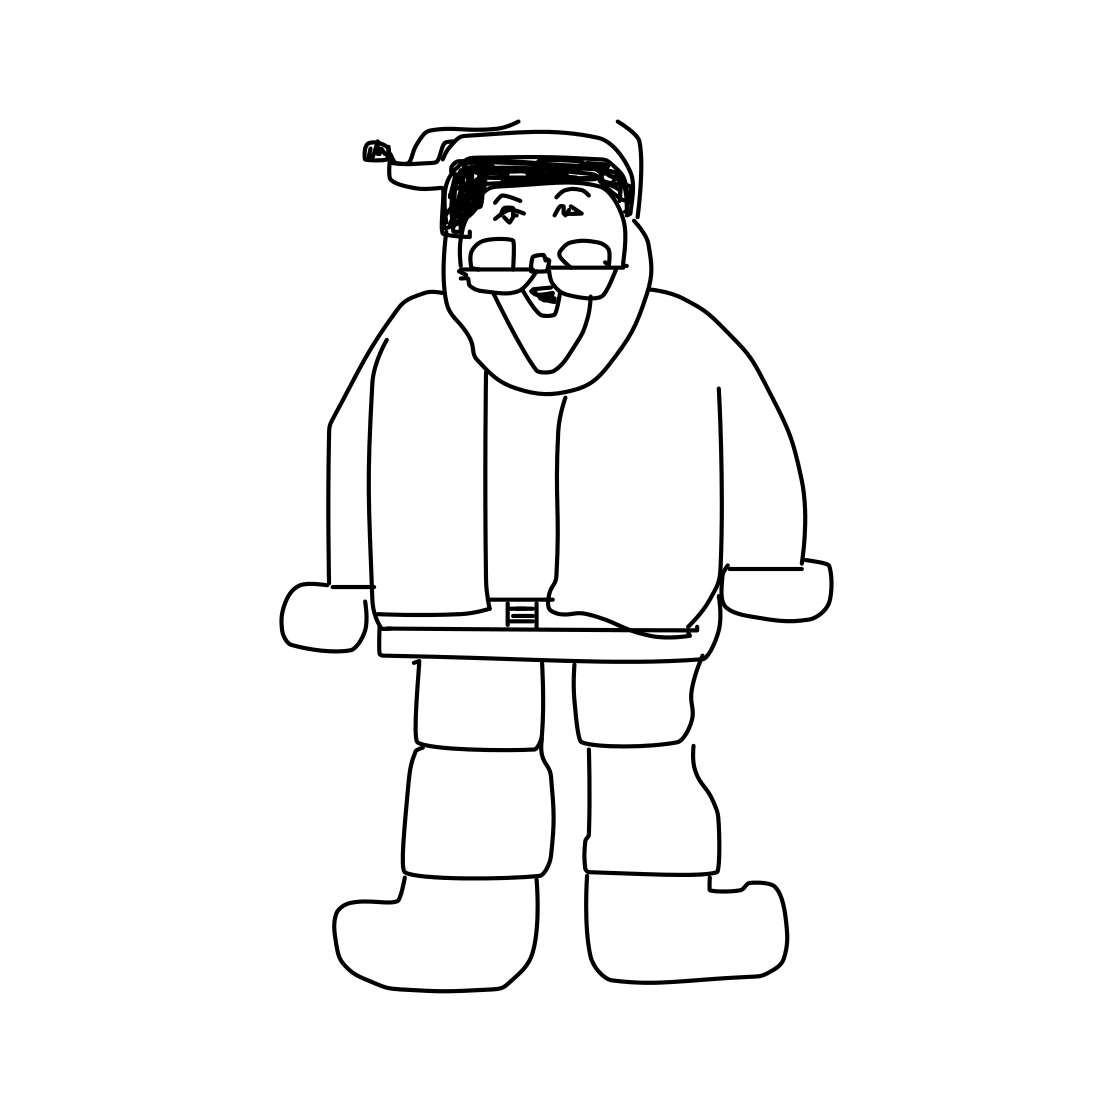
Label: santa claus